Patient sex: M
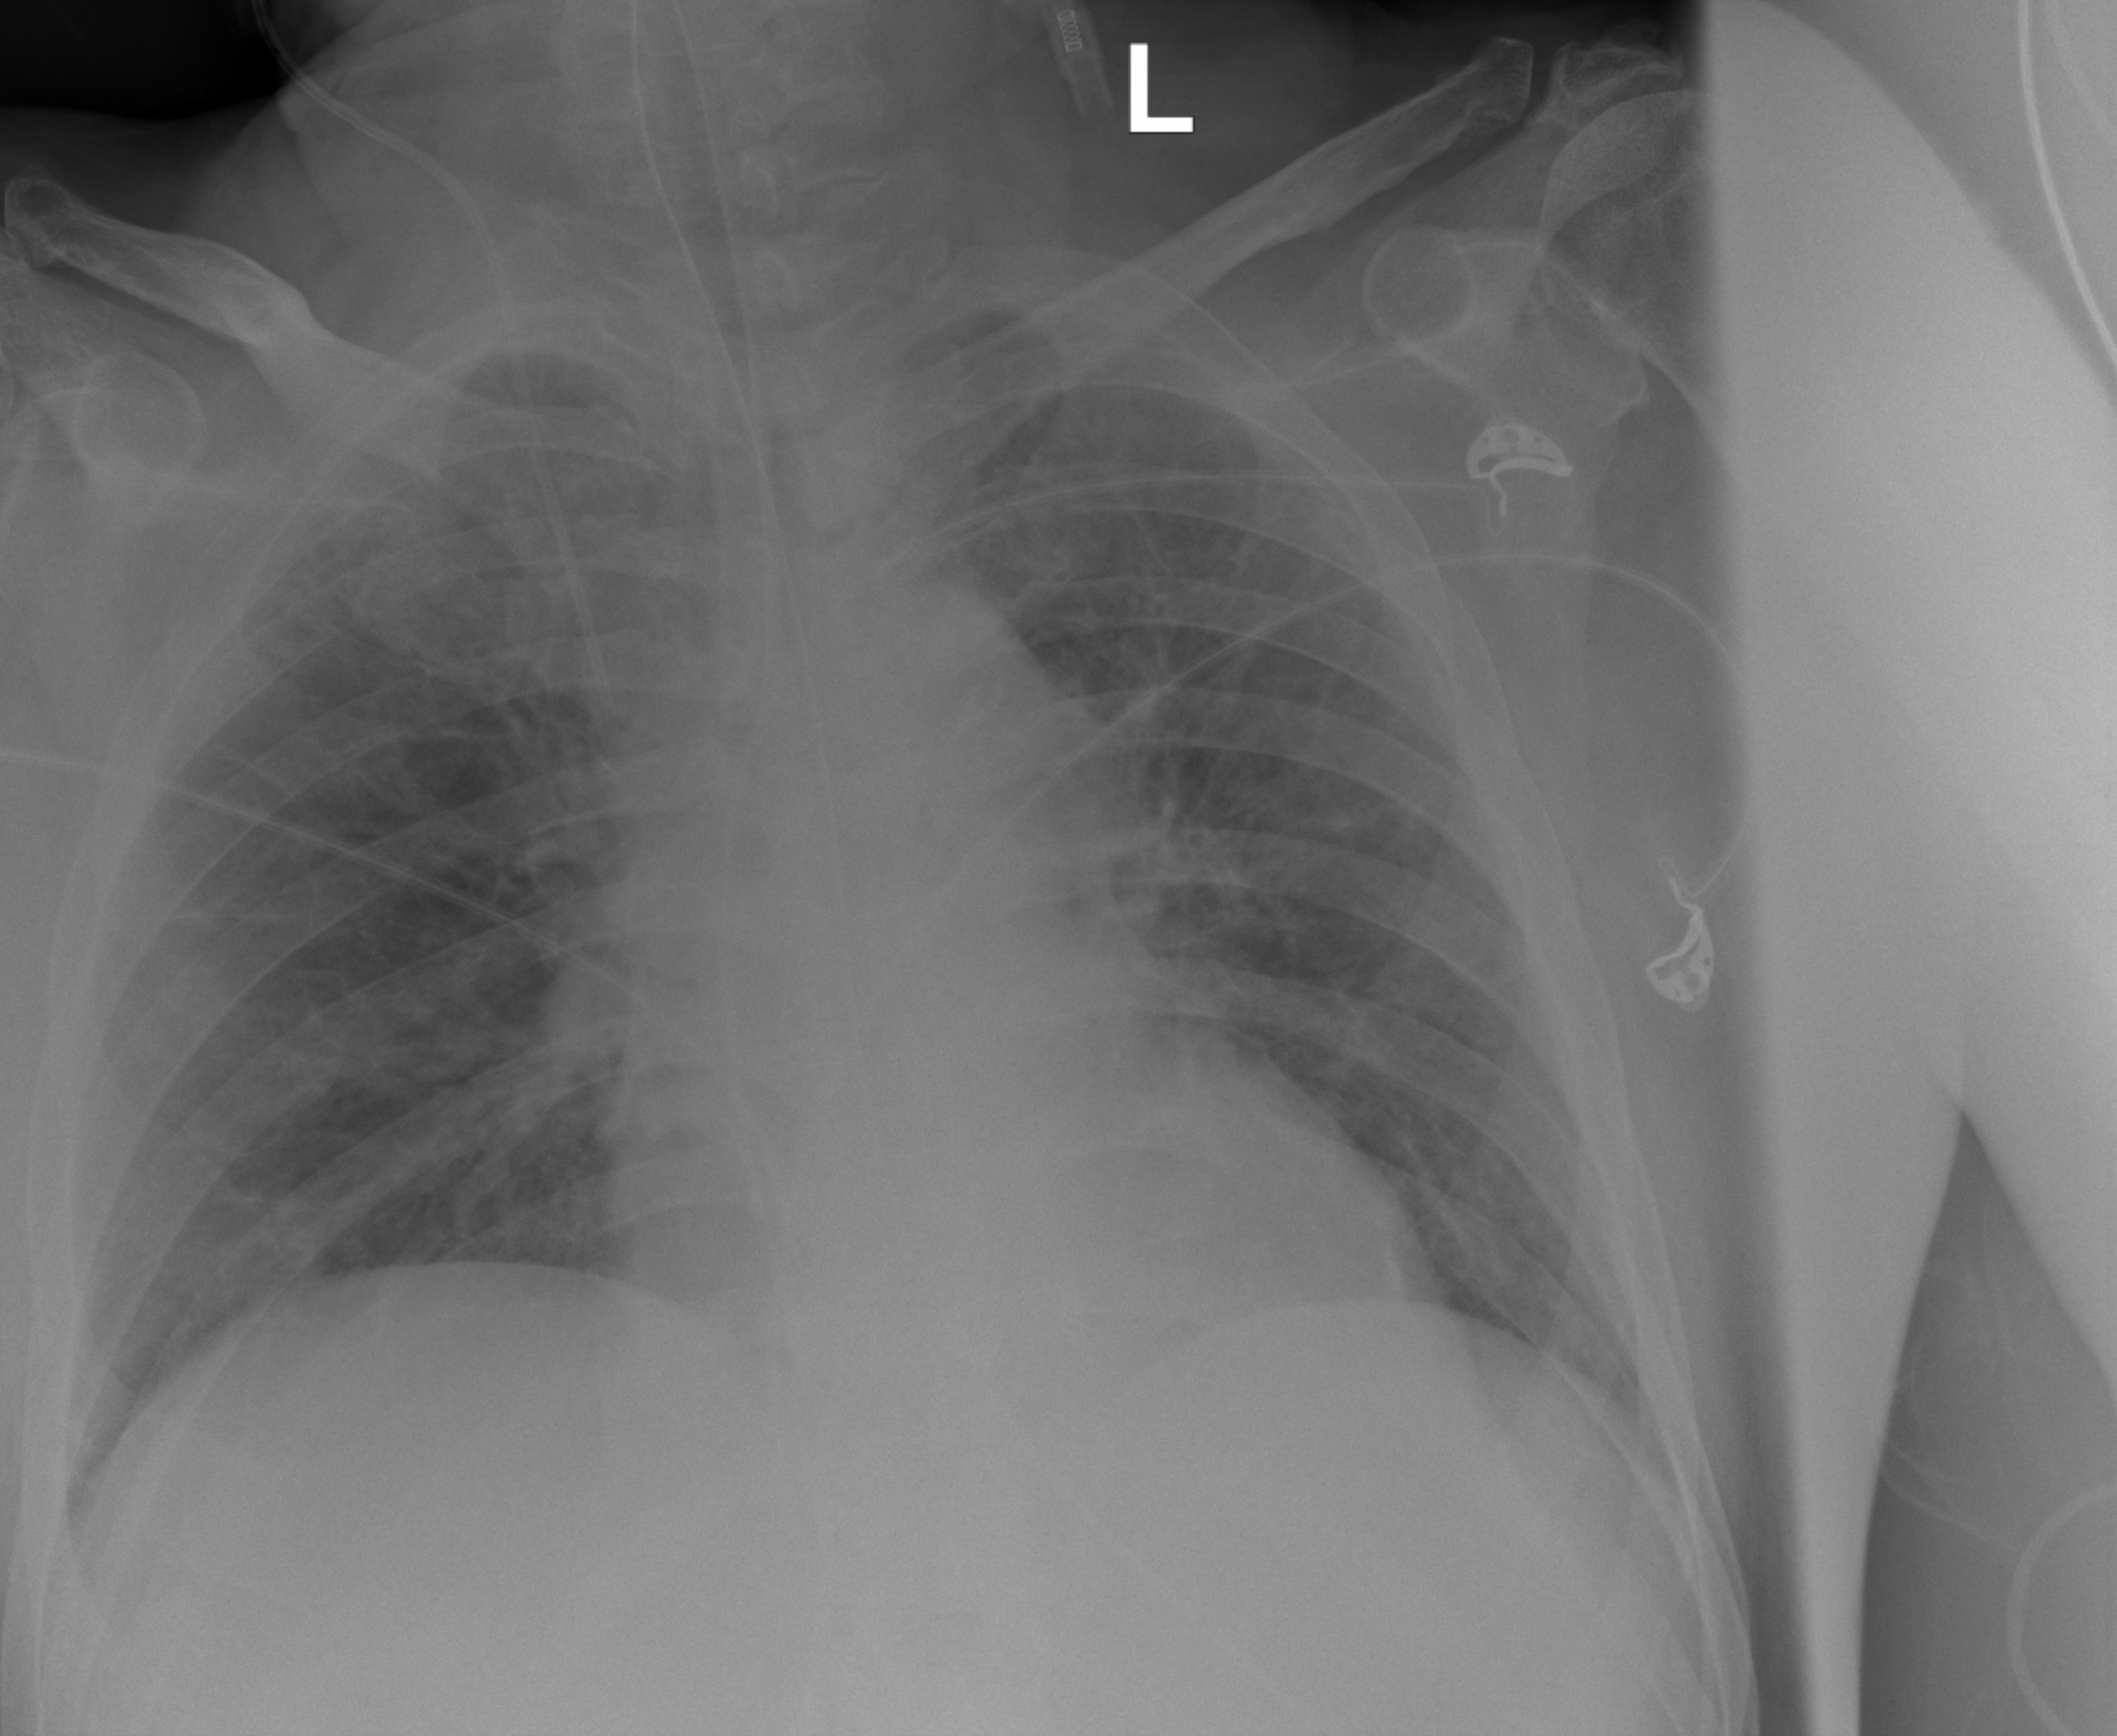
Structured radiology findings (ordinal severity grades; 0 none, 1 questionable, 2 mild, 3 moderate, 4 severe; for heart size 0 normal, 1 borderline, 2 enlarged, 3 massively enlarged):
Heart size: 1
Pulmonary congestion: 2
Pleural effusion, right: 0
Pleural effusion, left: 0
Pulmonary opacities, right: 0
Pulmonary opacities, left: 0
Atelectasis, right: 0
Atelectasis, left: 0